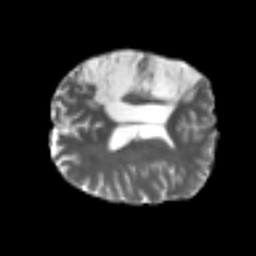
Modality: T2w
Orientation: axial
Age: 49
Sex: male
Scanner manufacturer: siemens
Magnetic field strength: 3 T
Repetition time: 4.987 s
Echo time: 0.0792 s